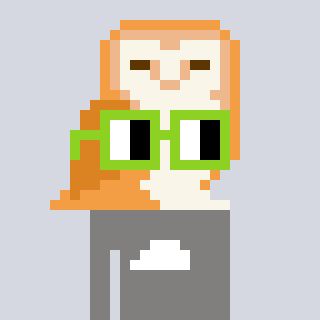
a pixel art character with square light green glasses, a owl-shaped head and a bluegrey-colored body on a cool background